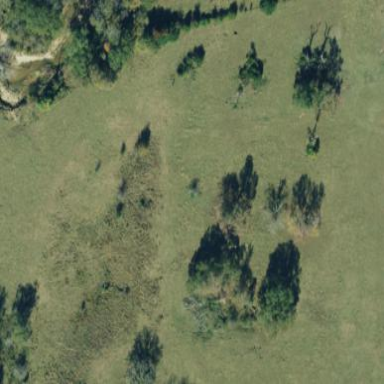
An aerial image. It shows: Pasture covered in meadow.